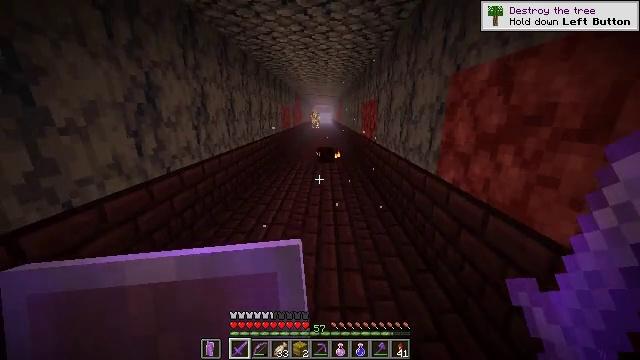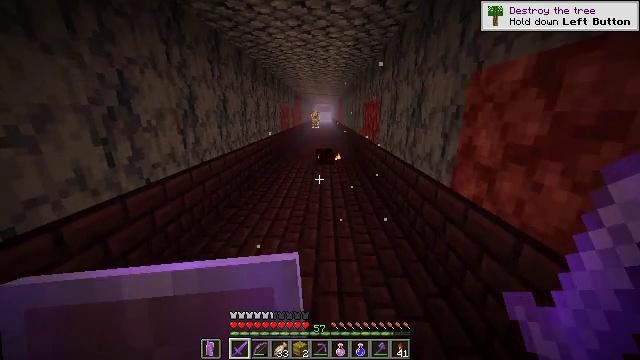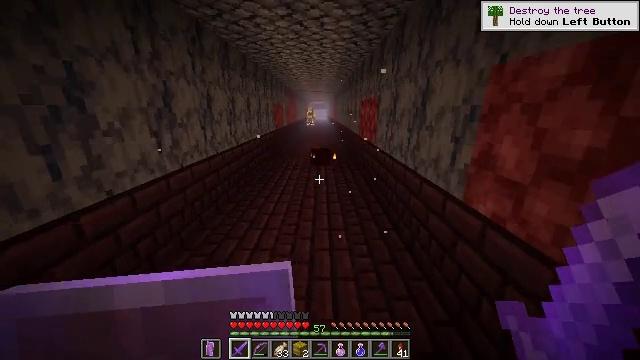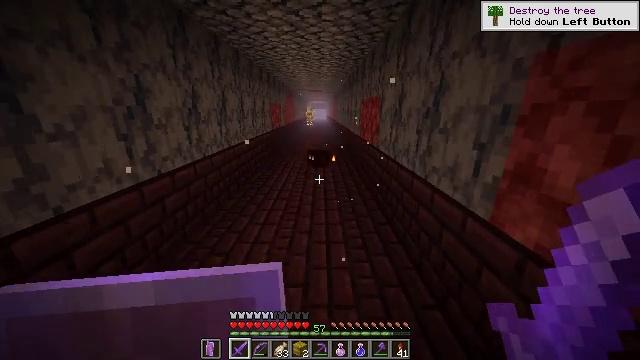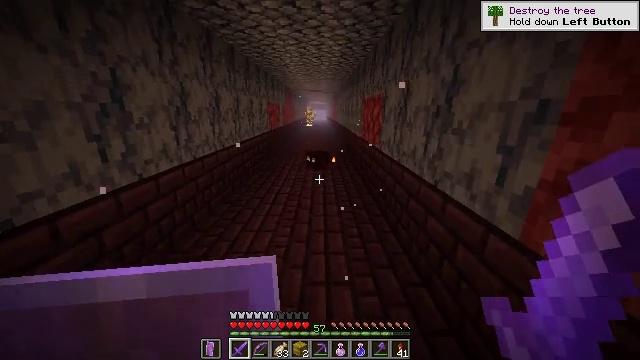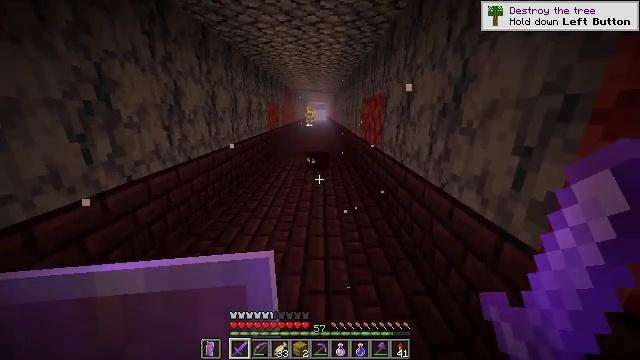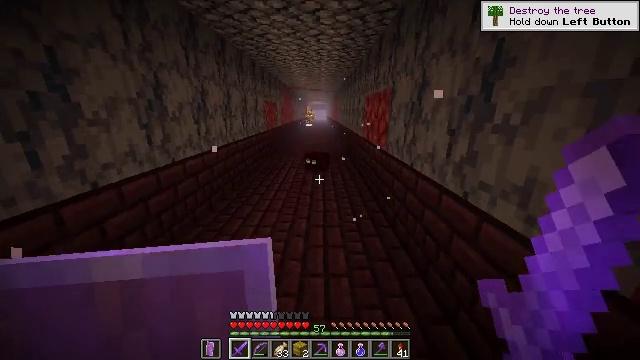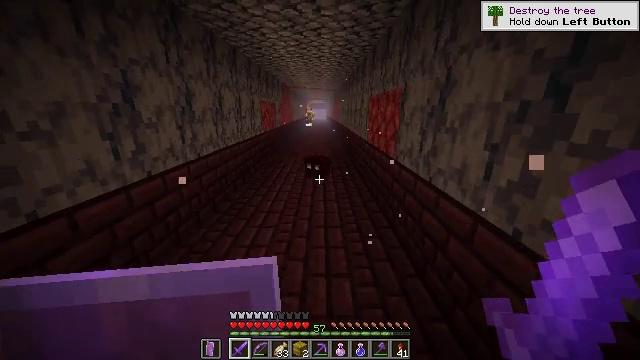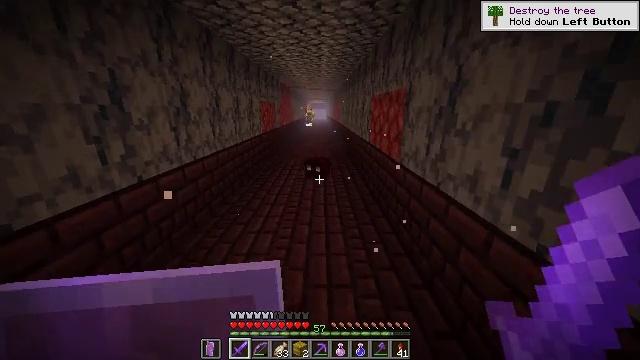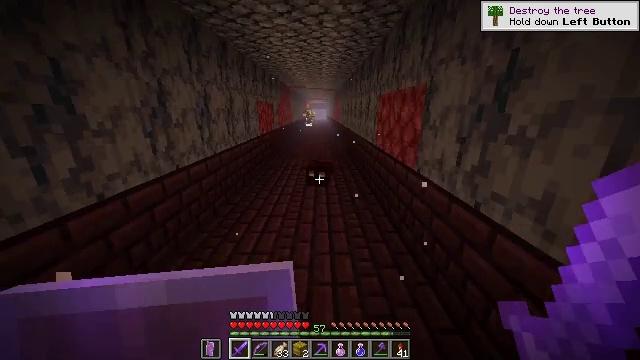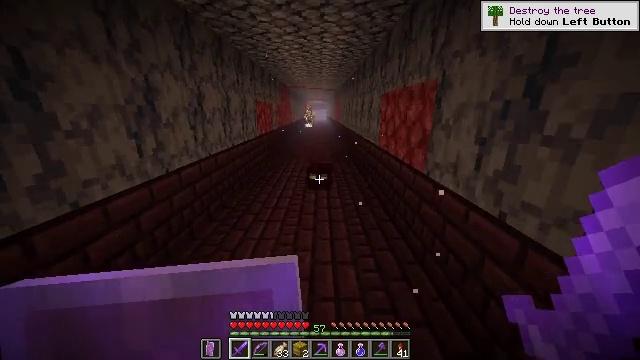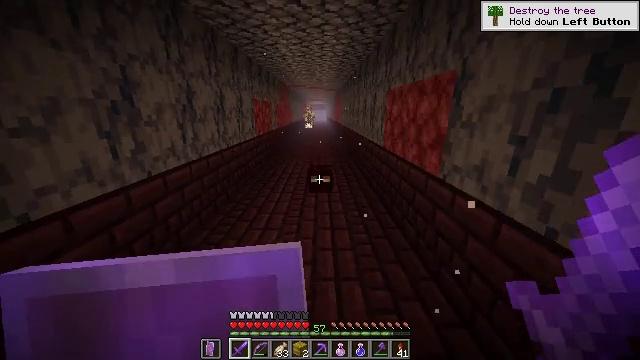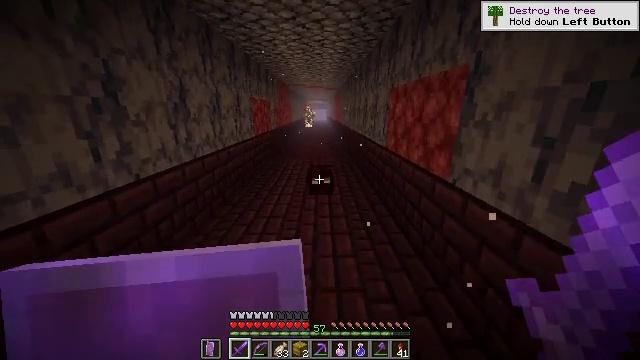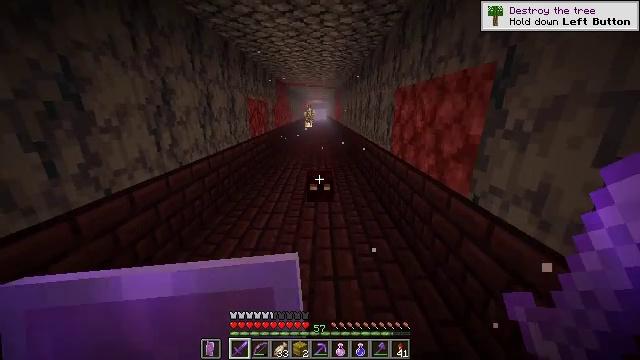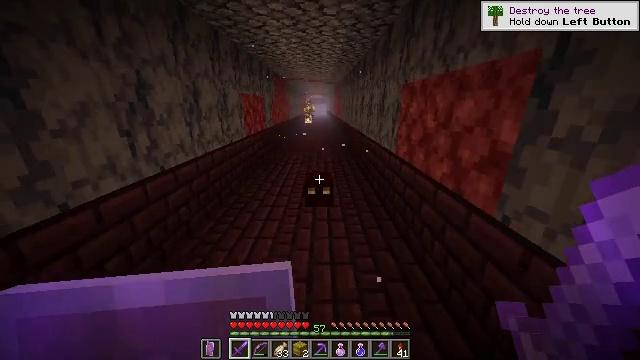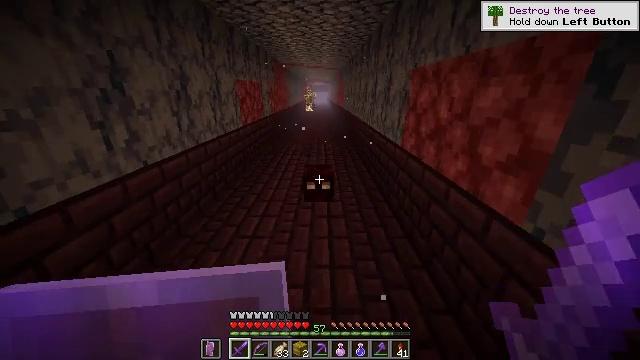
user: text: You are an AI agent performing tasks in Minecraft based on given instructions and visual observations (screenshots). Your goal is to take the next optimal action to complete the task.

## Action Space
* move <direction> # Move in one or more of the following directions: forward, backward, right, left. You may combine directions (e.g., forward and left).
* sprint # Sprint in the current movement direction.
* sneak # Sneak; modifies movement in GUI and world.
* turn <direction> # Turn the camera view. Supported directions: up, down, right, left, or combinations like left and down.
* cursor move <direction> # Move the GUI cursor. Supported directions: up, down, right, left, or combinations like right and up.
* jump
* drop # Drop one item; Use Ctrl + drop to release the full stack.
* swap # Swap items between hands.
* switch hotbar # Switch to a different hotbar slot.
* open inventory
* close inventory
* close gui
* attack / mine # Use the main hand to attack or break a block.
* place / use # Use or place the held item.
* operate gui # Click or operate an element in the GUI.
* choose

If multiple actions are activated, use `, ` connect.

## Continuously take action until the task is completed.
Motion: motion action
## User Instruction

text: Combat the magma cube.
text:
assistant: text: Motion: move forward, sprint
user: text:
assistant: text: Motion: move forward, sprint, turn right
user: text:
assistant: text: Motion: move forward, sprint
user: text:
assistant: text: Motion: move forward, sprint
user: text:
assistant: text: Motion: move forward, sprint
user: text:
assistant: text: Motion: move forward, sprint
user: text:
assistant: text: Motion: move forward, sprint
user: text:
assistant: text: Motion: move forward, sprint
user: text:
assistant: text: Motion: move forward, sprint
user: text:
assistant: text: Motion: move forward, sprint
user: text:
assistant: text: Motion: move forward, sprint
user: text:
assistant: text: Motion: move forward, sprint
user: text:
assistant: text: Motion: move forward, sprint
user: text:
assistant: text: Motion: move forward, sprint, turn down
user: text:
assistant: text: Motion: move forward, sprint, turn down
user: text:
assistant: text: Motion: move forward, sprint, turn down
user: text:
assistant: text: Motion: move forward, sprint, turn down
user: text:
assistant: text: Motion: move forward, sprint
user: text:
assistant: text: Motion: move forward, sprint
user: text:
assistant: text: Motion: move forward, sprint, turn down, attack / mine
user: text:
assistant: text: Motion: move forward, sprint, turn down, attack / mine
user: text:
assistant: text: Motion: move forward, sprint, attack / mine
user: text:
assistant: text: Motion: move forward, sprint, attack / mine
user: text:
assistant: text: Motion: move forward, sprint, turn left and down, attack / mine
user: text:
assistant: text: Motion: sprint